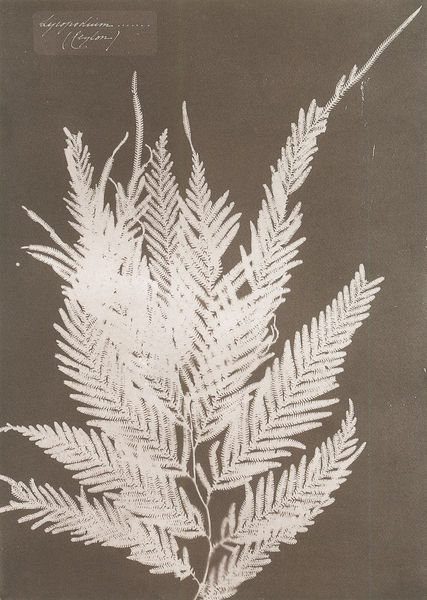
Titel: „Lycopodium... Ceylon“, Studium der Vegetation
Künstler: A. Atkins
Schlagwörter: blätter, weiß, grau, schwarz, hochformat, signatur, natur, blatt, pflanze, schön, ruhig, schrift, farn, fein, foto, stiel, stiele, buchstaben, beschriftung, worte, photo, negativ, rechteckig, gepresst, filigran, fotographie, botanik, aufnahme, durck, feingliedrig, beschriftet, biologie, vertrocknet, röntgen, invertiert, marie curie, 1800, brauner hintergrund, ceylon, mimose, durchleuchten, radioaktiv, netagiv, farn hell blatt gefiedert weiss filigran